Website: apple
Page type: stored-credit-cards
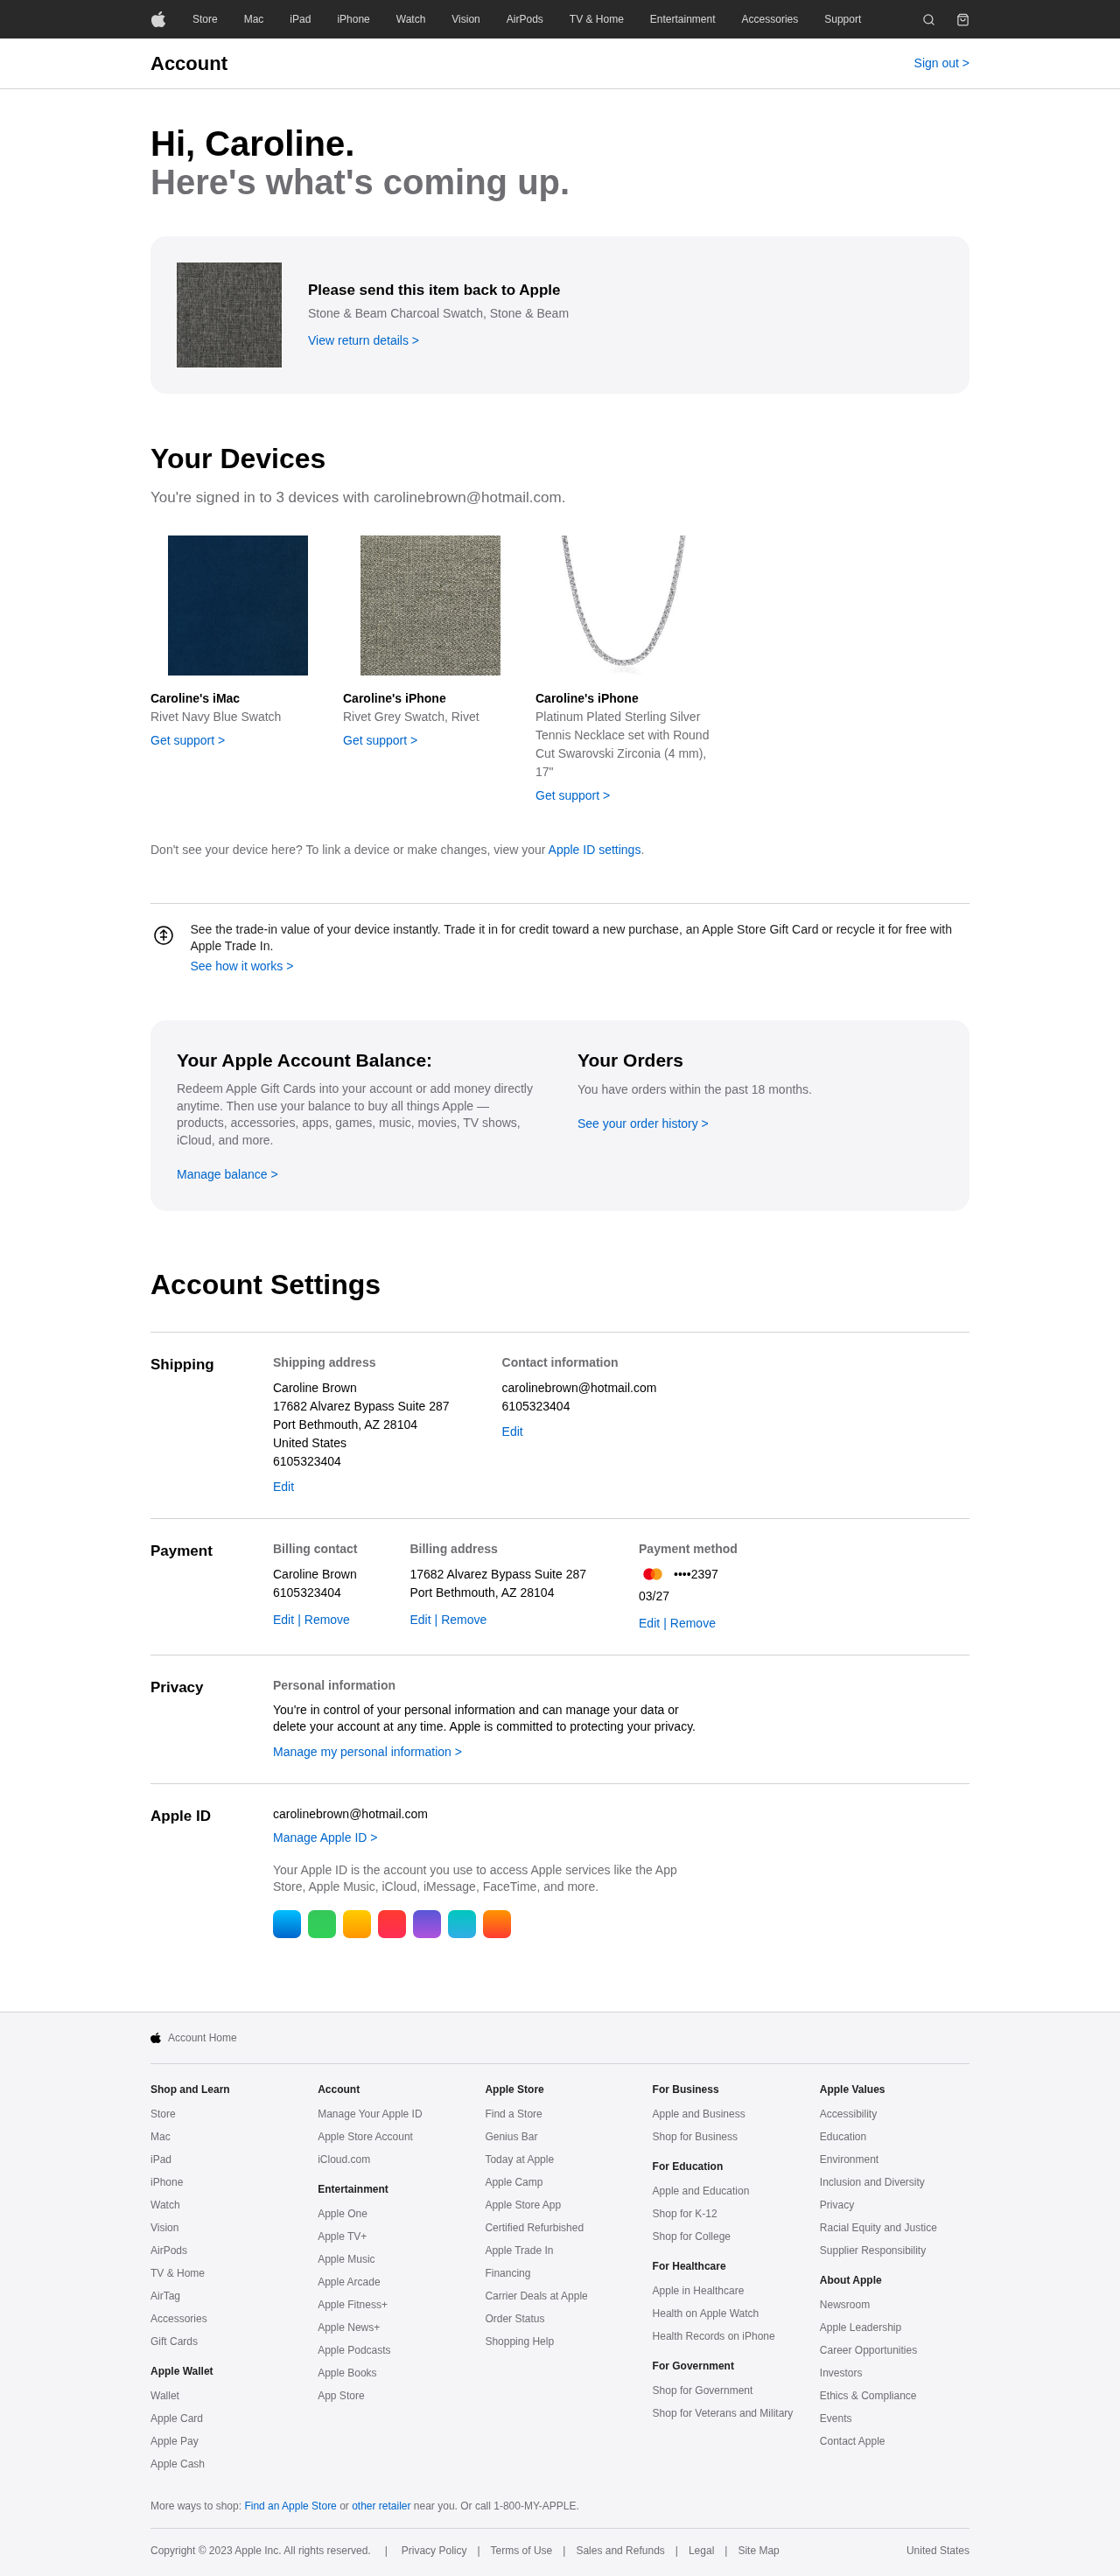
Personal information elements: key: PII_CARD_EXPIRY
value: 03/27
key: PII_CARD_LAST4
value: ••••2397
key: PII_CITY_STATE_ZIP
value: Port Bethmouth, AZ 28104
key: PII_COUNTRY
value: United States
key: PII_EMAIL
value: carolinebrown@hotmail.com
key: PII_FIRSTNAME
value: Caroline
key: PII_FULLNAME
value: Caroline Brown
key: PII_PHONE
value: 6105323404
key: PII_STREET
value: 17682 Alvarez Bypass Suite 287
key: PII_FIRSTNAME2
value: Caroline
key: PII_FIRSTNAME3
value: Caroline
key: PII_EMAIL2
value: carolinebrown@hotmail.com
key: PII_PHONE2
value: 6105323404
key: PII_FULLNAME2
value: Caroline Brown
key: PII_PHONE3
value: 6105323404
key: PII_CITY
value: Port Bethmouth
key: PII_STATE_ABBR
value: AZ
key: PII_POSTCODE
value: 28104
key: PII_POSTCODE_FULL
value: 28104
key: PII_CITY_STATE
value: Port Bethmouth, AZ
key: PII_POSTCODE_NUMERIC
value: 28104
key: PII_EMAIL3
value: carolinebrown@hotmail.com
Product elements: key: PRODUCT1_NAME
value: Stone & Beam Charcoal Swatch, Stone & Beam
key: PRODUCT2_NAME
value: Rivet Navy Blue Swatch
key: PRODUCT3_NAME
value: Rivet Grey Swatch, Rivet
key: PRODUCT4_NAME
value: Platinum Plated Sterling Silver Tennis Necklace set with Round Cut Swarovski Zirconia (4 mm), 17"